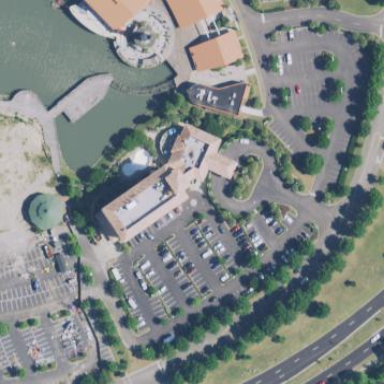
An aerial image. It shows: Hotel building.